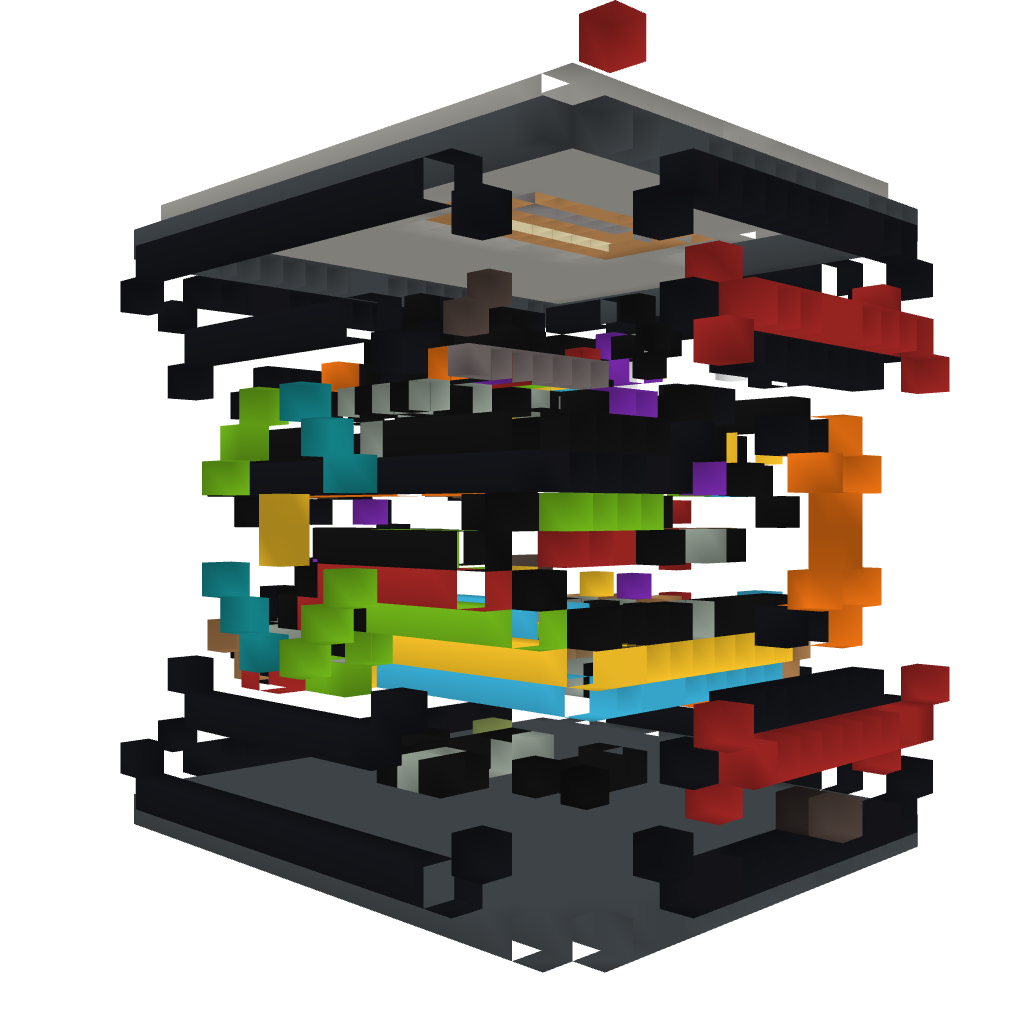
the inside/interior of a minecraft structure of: Electronic Connect Four